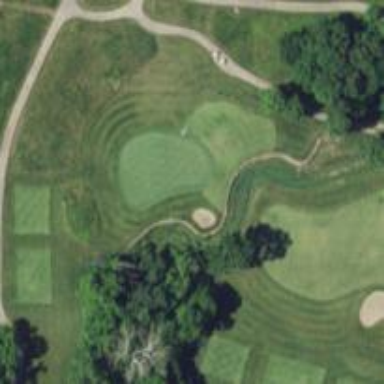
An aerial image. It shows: Golf hole.